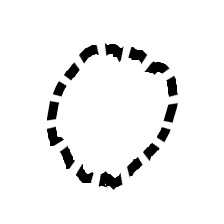
Shape: circle